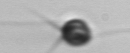
Label: Acanthoica_quattrospina